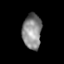
Tissue: skin
Cell type: Myeloid cells
Senescence score: 0.6978
Nuclear area (px): 652
Mean DAPI intensity: 138.741